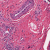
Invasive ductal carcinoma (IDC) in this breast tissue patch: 0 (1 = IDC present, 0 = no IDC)